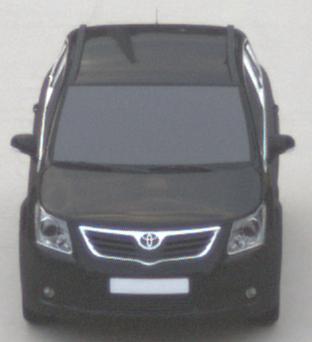
Make: Toyota
Model: Avensis 1.6
Detailed model: Avensis (T27) Notch Back
Model produced from: 2009/01
Model produced until: 2010/08
Doors: 4
Color: black
Road condition: dry road
Daytime: sunrise or sunset
Contrast: low contrast